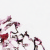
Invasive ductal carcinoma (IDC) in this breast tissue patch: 0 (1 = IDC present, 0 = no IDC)